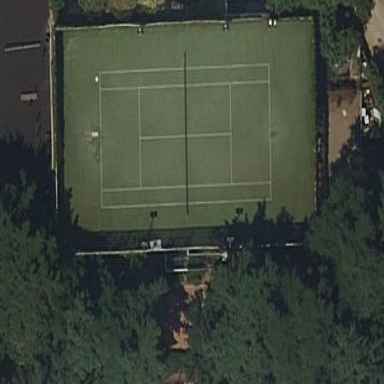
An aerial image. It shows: Tennis court in leisure pitch.